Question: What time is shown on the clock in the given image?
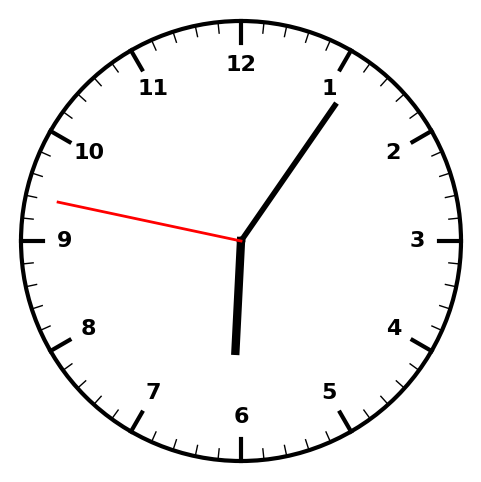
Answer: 06:05:47